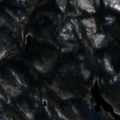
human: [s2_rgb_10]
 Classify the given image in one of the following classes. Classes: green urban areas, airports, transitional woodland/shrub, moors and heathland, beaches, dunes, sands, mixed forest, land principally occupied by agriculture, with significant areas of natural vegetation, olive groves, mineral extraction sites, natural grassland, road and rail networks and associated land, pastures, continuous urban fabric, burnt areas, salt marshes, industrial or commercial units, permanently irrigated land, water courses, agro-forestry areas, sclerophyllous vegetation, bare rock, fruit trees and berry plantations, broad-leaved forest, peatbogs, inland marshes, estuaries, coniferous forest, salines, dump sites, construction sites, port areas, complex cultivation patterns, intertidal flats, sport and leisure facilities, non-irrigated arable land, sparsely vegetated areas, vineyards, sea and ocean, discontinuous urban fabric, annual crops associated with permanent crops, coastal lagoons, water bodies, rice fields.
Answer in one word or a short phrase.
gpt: coniferous forest, transitional woodland/shrub